Field crop: maize
Growth stage: 2
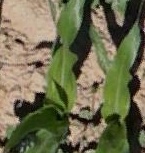
Species: maize